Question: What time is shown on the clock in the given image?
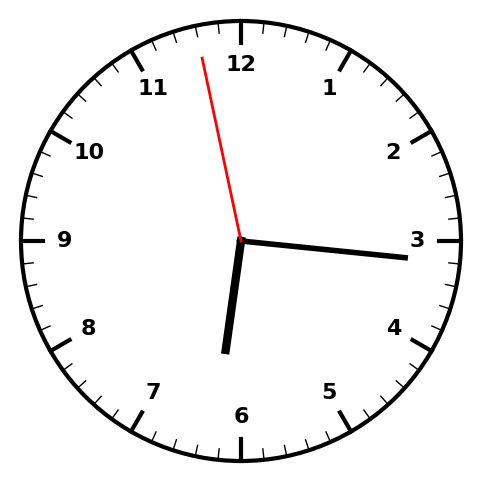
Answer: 06:15:58